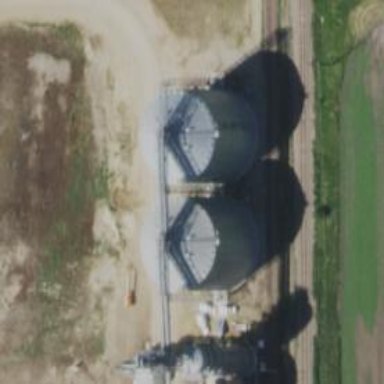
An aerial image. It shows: Silo.